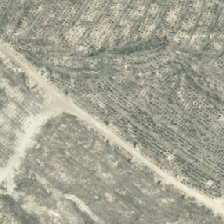
Land cover: harvested_forest